Interaction volume radius: 5 \u00c5
Interaction volume height: 15 \u00c5
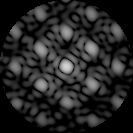
Disorder parameter: 0.2676